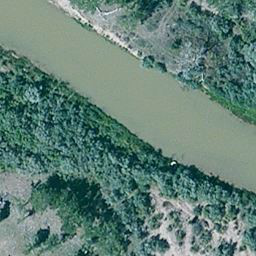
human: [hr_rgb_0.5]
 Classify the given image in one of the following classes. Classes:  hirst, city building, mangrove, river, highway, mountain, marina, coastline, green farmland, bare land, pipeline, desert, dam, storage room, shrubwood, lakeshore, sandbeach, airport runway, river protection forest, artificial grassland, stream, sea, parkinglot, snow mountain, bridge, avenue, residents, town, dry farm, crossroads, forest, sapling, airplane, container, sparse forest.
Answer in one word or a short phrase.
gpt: river